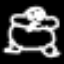
Label: frog